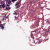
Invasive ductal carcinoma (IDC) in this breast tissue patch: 0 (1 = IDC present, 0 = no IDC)